Question: I'm trying to use alhpa masking with glAlphaBlend and all his parameters. I found a lot similar answer on stackoverflow but i doesn't realise anything.
I have three images, a background (1), a mask (2), and text (3).
What i want is to draw the background, substract my mask to the text to finally obtain the image (A).

'''
Draw background
glClearColor(0,0,0,0);
glClear(GL_COLOR_BUFFER_BIT);
glClear(GL_DEPTH_BUFFER_BIT);
glEnable(GL_BLEND);
glColorMask(GL_FALSE, GL_FALSE, GL_FALSE, GL_TRUE);
glBegin(GL_QUADS);
glColor4ub(0,0,0,255);
glVertex2d(mxIncrust0 - bgwidth, myIncrust0);
glVertex2d(mxIncrust0, myIncrust0);
glVertex2d(mxIncrust0, myIncrust0 + textheight);
glVertex2d(mxIncrust0 - bgwidth, myIncrust0 + textheight);
glEnd();
glColorMask(GL_TRUE, GL_TRUE, GL_TRUE, GL_TRUE);
glEnable(GL_BLEND);
glBlendEquation(GL_FUNC_ADD);
glBlendFuncSeparate(GL_ONE_MINUS_DST_ALPHA, GL_DST_ALPHA, GL_ZERO, GL_ONE);
Draw Text
'''
But Anything is working !
What is the real way to achieve it ?
My question is different because it is not based on OpenGL ES but only Open GL.
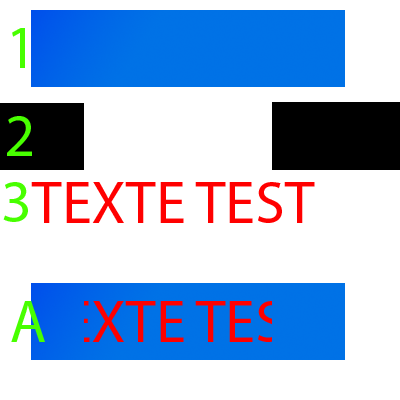
Answer: I finally found a solution with glClipPlane, i didn't find any solution with shader since it isn't texture.
So how it works ?
1) I draw my background (quad, lines...)
2) I define and active a limit below nothing is draw on the left and a limit above nothing is draw on the right
3) I draw everything i need (quad, lines, my text...)
4) i disable the clip.
'''
// Draw the background
double* leftMask = new double[4];
leftMask[0] = 1;
leftMask[3] = -mClipXL; // Be careful to use -Limit for the left limit
glClipPlane(GL_CLIP_PLANE0, leftMask);
delete[] leftMask;
glEnable(GL_CLIP_PLANE0);
double* rightMask = new double[4];
rightMask[0] = -1; // Be careful to use -1 for the right limit
rightMask[3] = mClipXR;
glClipPlane(GL_CLIP_PLANE1, rightMask);
delete[] rightMask;
glEnable(GL_CLIP_PLANE1);
// draw the text
// disable the clip to draw anything else.
glDisable(GL_CLIP_PLANE0);
glDisable(GL_CLIP_PLANE1);
'''
It's working very very well !!!